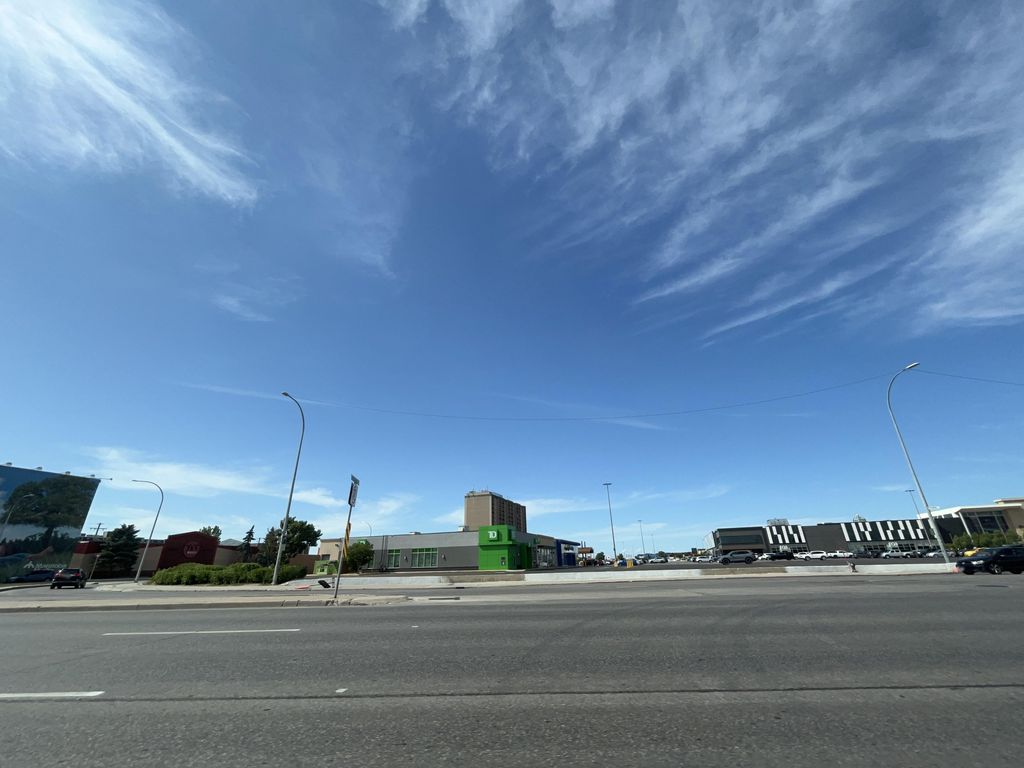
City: winnipeg